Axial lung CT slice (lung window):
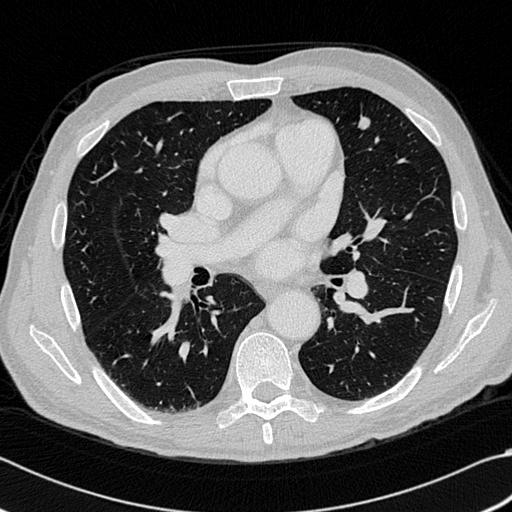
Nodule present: yes
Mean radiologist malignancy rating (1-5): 3